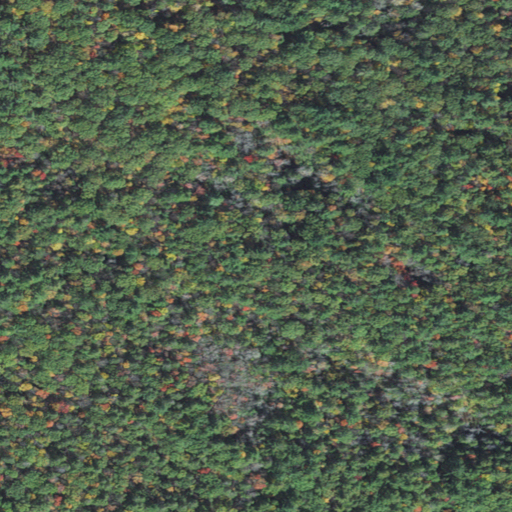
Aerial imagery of mountain in Massachusetts named Chestnut Hill containing evergreen forest, mixed forest, and woody wetlands